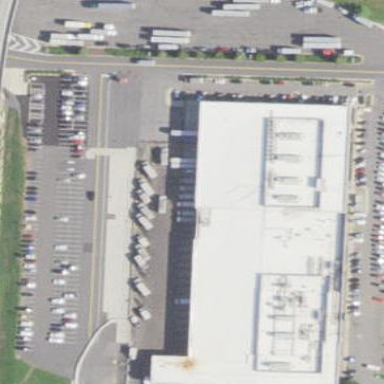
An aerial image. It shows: Warehouse building.